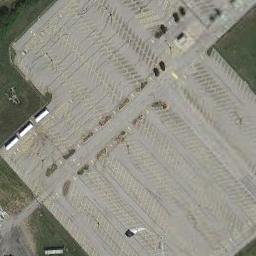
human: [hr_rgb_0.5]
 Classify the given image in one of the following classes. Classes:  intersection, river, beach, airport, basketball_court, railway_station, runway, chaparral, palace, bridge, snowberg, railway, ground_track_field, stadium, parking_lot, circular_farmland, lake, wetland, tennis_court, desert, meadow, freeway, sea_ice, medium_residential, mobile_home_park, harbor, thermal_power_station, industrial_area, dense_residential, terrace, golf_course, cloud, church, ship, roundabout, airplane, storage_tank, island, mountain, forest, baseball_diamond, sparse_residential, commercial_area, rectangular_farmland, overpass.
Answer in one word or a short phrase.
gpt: parking_lot